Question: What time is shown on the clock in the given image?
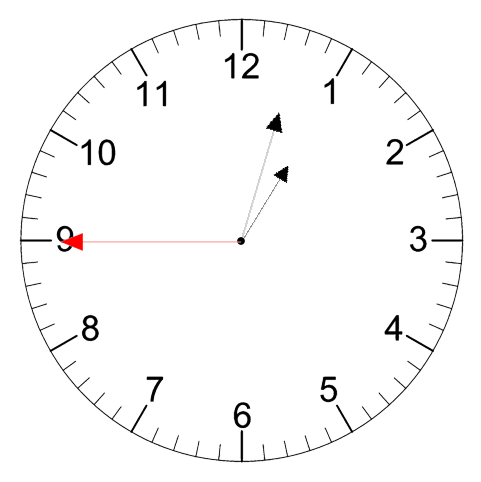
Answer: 01:02:45